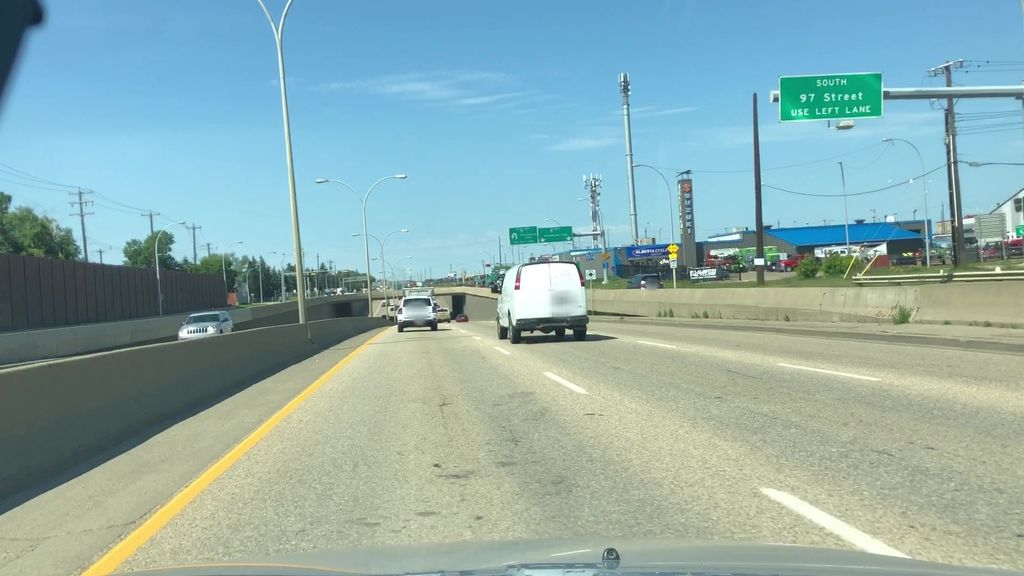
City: edmonton